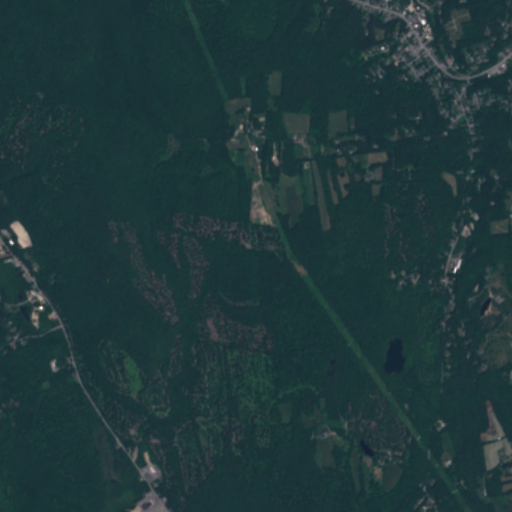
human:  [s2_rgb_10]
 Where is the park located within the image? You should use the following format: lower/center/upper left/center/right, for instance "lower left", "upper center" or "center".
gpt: The park is located in the upper right of the image.
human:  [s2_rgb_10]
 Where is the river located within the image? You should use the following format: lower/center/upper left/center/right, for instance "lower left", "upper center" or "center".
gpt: The river is located in the upper of the image.
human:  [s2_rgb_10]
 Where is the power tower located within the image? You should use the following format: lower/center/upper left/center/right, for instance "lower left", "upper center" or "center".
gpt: There is no power tower in the image.